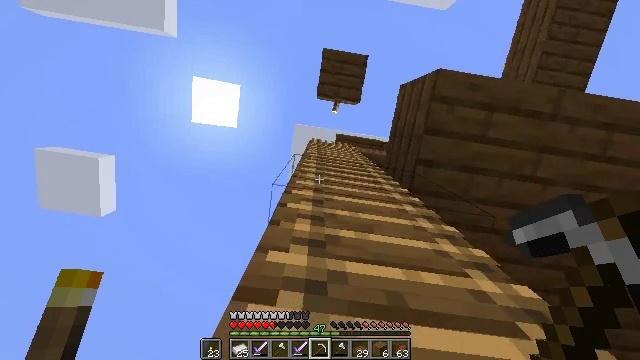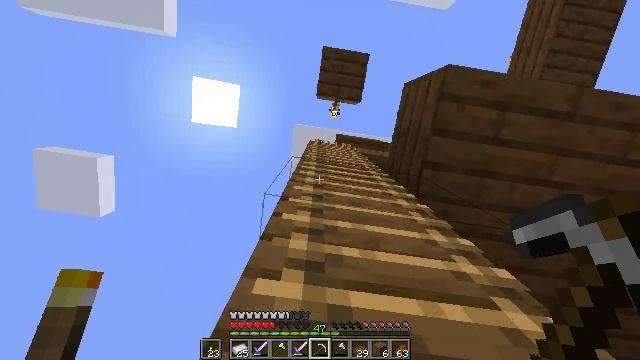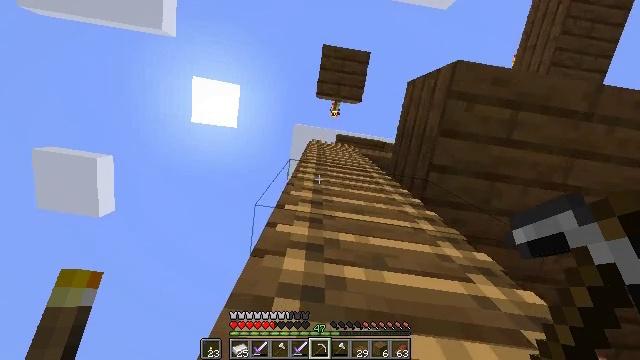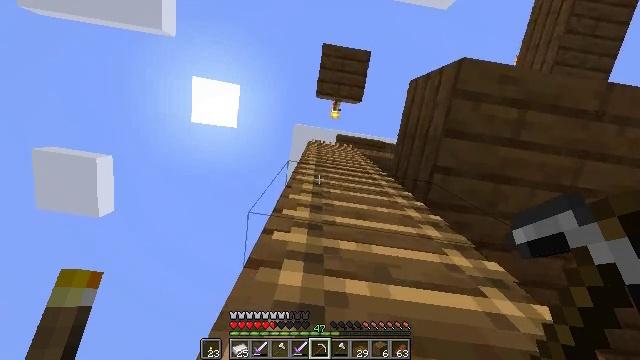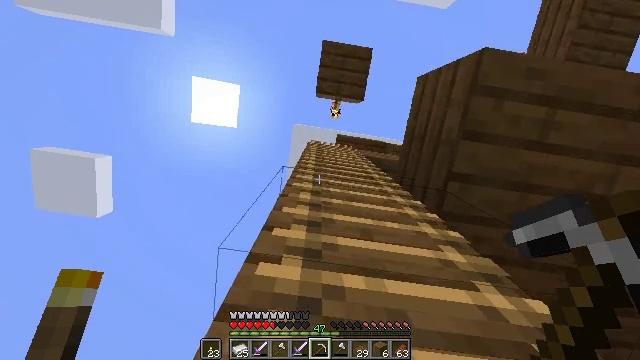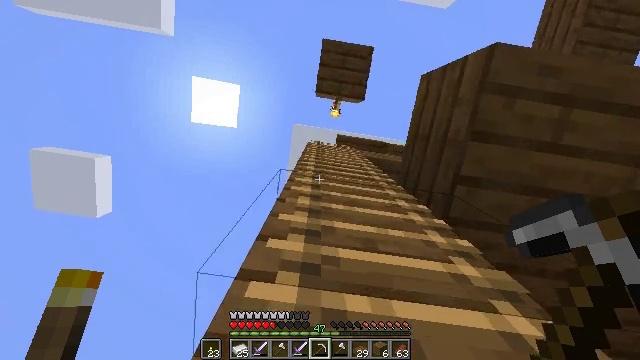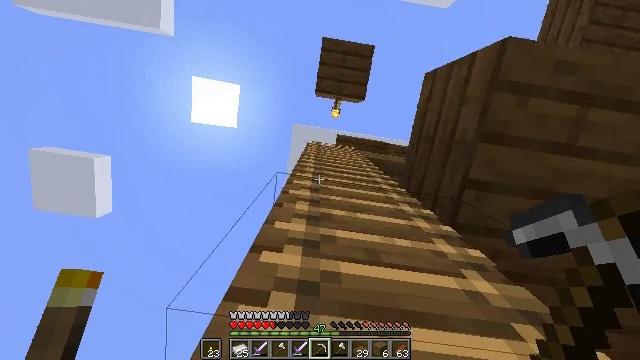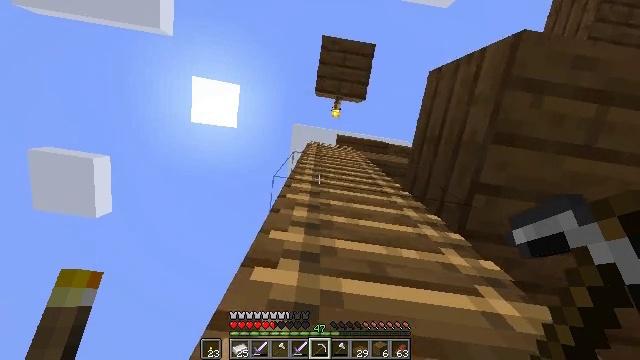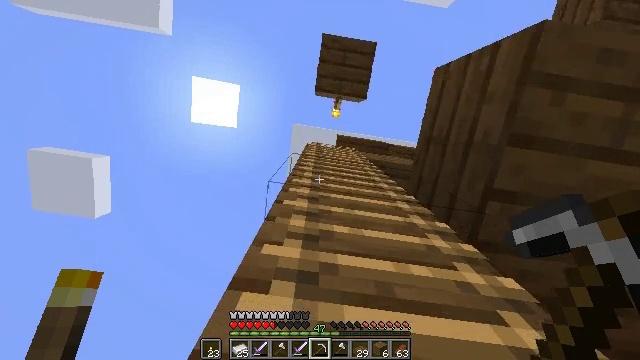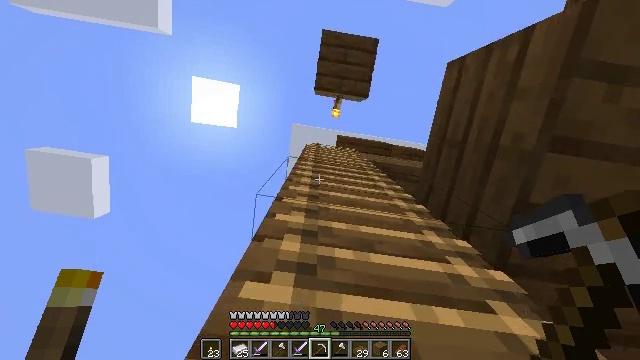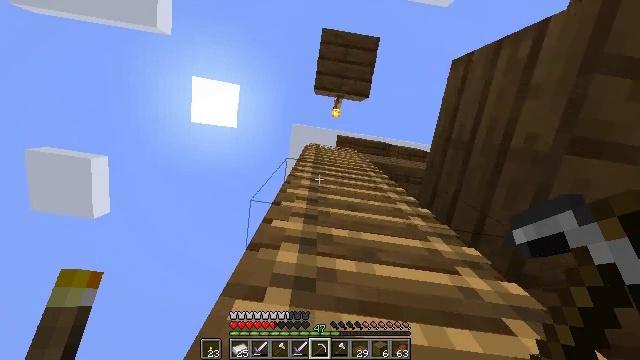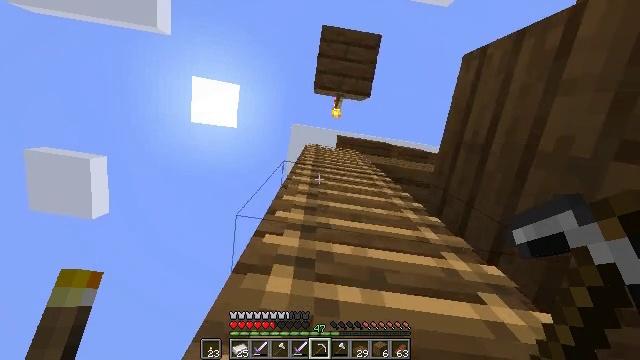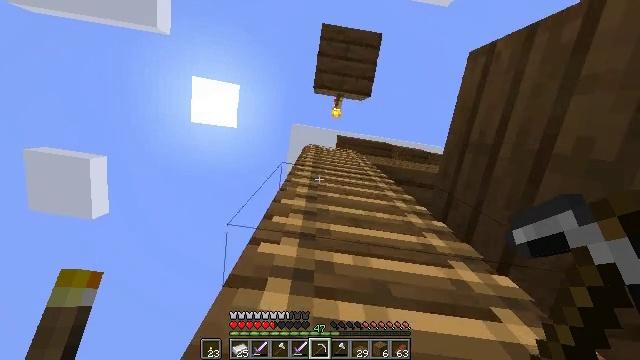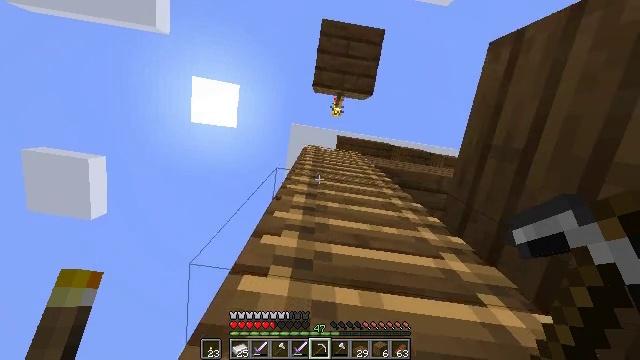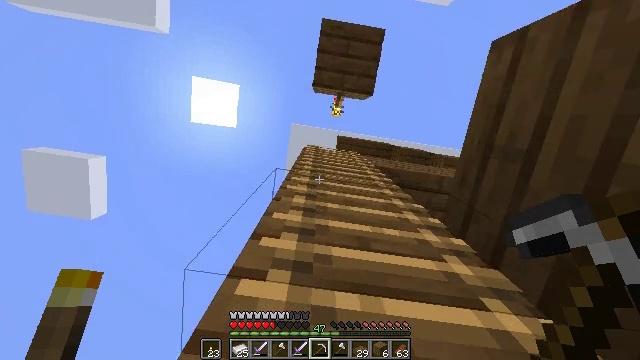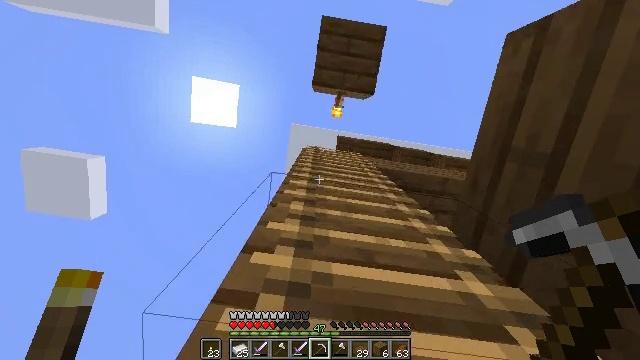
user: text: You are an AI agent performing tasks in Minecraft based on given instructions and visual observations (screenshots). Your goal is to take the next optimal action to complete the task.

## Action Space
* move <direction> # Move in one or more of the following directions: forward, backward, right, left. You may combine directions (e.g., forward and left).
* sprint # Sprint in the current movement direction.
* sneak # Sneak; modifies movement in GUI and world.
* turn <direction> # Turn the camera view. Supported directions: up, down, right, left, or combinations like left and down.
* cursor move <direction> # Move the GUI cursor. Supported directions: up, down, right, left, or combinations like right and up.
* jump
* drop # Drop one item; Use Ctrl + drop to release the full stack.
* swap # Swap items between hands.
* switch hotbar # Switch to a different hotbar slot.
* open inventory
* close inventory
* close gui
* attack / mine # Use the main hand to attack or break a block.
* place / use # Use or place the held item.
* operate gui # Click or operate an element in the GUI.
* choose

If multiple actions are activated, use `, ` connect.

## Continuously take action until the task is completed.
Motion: motion action
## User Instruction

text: Mine spruce planks to gather materials.
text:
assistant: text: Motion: move forward, jump
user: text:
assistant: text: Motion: move forward, jump
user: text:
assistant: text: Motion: move forward, sprint, jump
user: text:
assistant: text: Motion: move forward, sprint, jump
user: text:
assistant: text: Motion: move forward, sprint, jump
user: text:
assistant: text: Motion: move forward, jump
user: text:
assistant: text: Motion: move forward, jump
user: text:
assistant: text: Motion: move forward, jump
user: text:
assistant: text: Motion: move forward, sprint, jump
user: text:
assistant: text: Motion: move forward, sprint, jump
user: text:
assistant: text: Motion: move forward, sprint, jump
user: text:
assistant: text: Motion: move forward, sprint, jump
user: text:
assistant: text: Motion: move forward, jump
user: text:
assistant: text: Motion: move forward, jump
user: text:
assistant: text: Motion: move forward, jump
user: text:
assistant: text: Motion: move forward, sprint, jump
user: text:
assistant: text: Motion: move forward, sprint, jump
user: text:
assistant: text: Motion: move forward, sprint, jump
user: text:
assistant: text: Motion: move forward, sprint, jump
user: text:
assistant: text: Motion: move forward, jump
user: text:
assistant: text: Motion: move forward, jump
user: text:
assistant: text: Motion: move forward, sprint, jump
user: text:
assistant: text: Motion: move forward, sprint, jump
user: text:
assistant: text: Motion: move forward, sprint, jump
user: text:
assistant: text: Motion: move forward, sprint, jump
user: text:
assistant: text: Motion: move forward, jump
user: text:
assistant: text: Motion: move forward, jump
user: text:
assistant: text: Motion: move forward, sprint, jump
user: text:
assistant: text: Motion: move forward, sprint, jump
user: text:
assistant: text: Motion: move forward, sprint, jump